Interaction volume radius: 5 \u00c5
Interaction volume height: 20 \u00c5
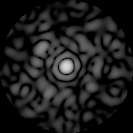
Disorder parameter: 0.8063